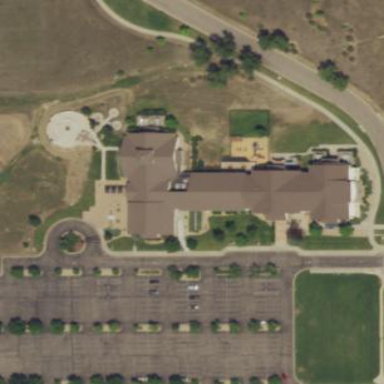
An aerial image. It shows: Building that is place of worship.